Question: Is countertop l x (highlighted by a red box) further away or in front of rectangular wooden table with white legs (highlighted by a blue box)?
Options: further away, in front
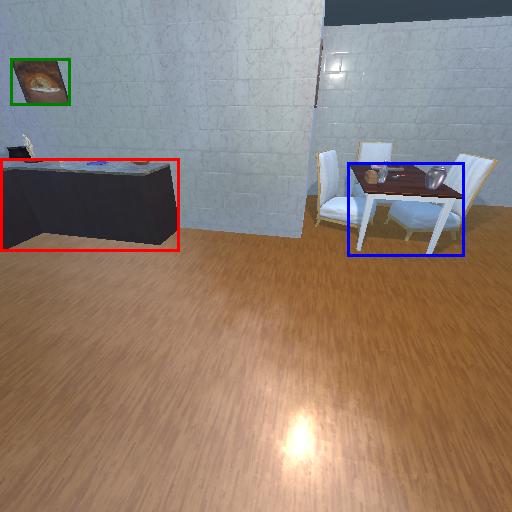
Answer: further away